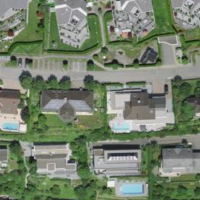
EUNIS habitat code: 55
Species observed at this site:
Aegopodium podagraria